Question: how can I achieve this with CSS

by "this" I mean the white part which is inclined.
any suggestions ?
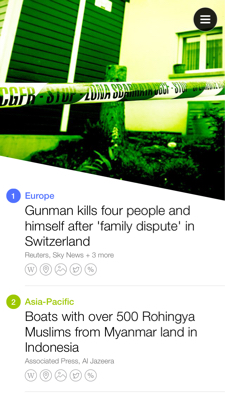
Answer: You need CSS clipping. The below CSS should give you the desired effect.
'''
-webkit-clip-path: polygon(0 0, 100% 0%, 100% 100%, 0 54%);
clip-path: polygon(0 0, 100% 0%, 100% 100%, 0 54%);
'''
You can use this tool to work out exactly what effect you would like.
<URL>
'''
div {
width: 280px;
height: 280px;
background: #1e90ff;
-webkit-clip-path: polygon(0 0, 100% 0%, 100% 100%, 0 54%);
clip-path: polygon(0 0, 100% 0%, 100% 100%, 0 54%);
}
'''